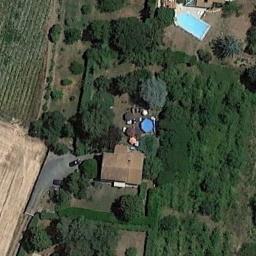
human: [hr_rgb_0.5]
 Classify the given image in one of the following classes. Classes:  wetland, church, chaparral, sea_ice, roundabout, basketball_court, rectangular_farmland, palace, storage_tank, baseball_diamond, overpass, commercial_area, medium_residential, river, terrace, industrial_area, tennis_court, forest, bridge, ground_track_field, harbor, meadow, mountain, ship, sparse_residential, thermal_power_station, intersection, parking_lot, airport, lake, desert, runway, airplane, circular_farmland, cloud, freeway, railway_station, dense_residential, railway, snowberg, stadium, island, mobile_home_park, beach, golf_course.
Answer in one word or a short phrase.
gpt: sparse_residential